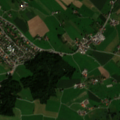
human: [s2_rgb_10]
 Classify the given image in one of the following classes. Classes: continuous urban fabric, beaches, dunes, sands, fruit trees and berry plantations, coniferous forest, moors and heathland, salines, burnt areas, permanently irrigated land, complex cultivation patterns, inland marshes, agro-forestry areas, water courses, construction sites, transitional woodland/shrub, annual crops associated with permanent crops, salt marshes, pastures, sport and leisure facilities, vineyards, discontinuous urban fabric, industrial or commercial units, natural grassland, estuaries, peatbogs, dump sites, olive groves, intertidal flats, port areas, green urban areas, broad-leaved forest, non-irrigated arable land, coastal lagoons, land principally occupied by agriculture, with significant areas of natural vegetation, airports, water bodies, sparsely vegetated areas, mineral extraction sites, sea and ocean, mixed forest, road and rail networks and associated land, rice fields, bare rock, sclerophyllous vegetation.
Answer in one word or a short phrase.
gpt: discontinuous urban fabric, non-irrigated arable land, mixed forest